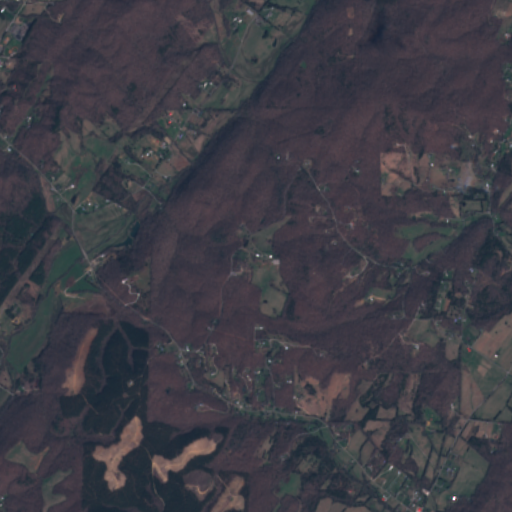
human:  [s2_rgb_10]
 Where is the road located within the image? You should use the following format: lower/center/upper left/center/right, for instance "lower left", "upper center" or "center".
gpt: There is no road in the image.